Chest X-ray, PA view. Patient: 32 years old, sex F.
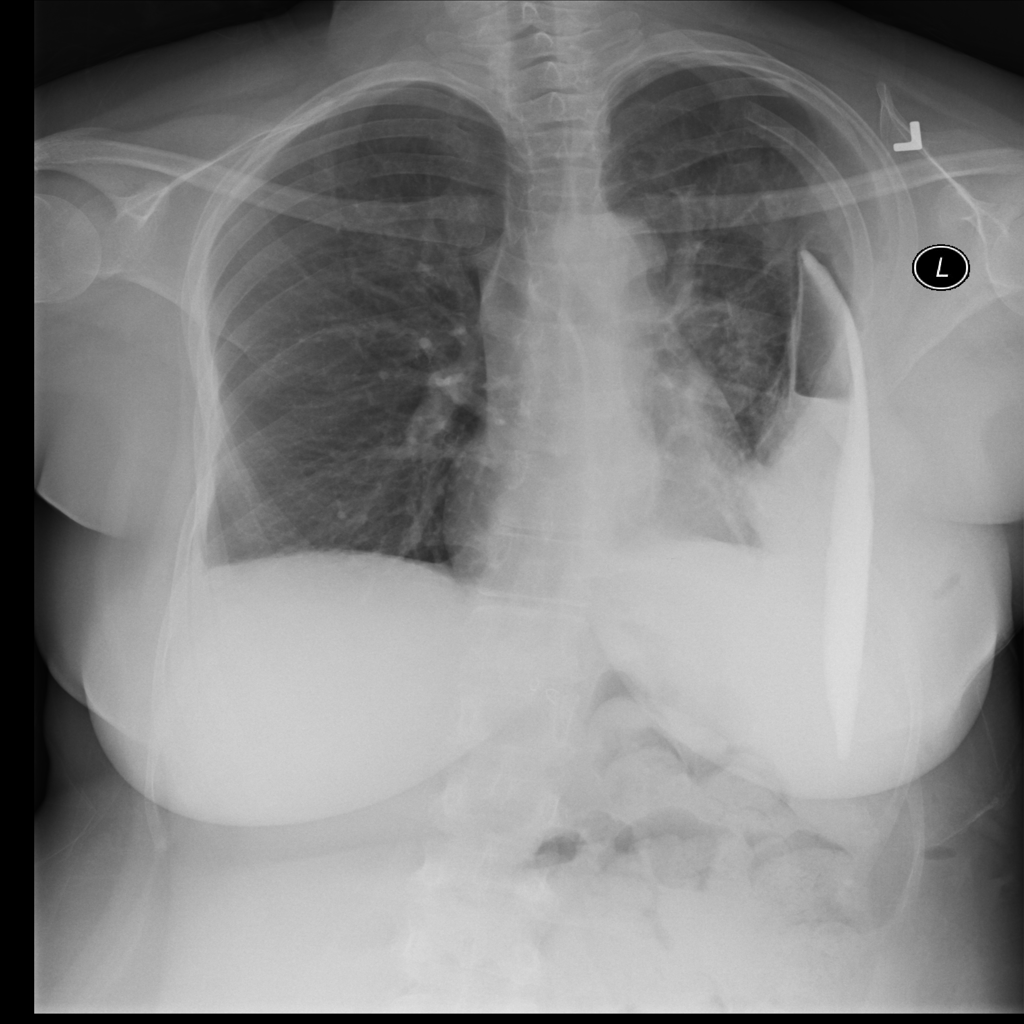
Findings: No Finding